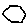
Label: hexagon